Question: i want to ask how i can get the icon of navigationtabbaritem to the left corner (left:0) and right corner (right:0).
my code :
'''
_custombtn = [[UIButton alloc] initWithFrame:CGRectMake(0, 0, 44, 44)];
_custombtn.backgroundColor = [UIColor redColor];
[_custombtn setBackgroundImage:[UIImage imageNamed:@"ic_msg.png"]forState:UIControlStateNormal];
[_custombtn addTarget:self action:@selector(viewBn:) forControlEvents:UIControlEventTouchUpInside];
self.csbtn = [[UIBarButtonItem alloc]initWithCustomView:_custombtn];
'''

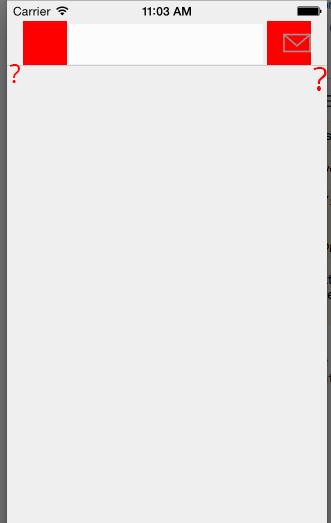
Answer: '''
UIButton *aButton = [UIButton buttonWithType:UIButtonTypeRoundedRect];
aButton.frame = CGRectMake(0.0, 0.0, 44, 44);
UIBarButtonItem *aBarButtonItem = [[UIBarButtonItem alloc] initWithCustomView:aButton];
[aButton addTarget:self action:@selector(rightBarButtonAction:) forControlEvents:UIControlEventTouchUpInside];
UIBarButtonItem *spaceFix = [[UIBarButtonItem alloc] initWithBarButtonSystemItem:UIBarButtonSystemItemFixedSpace target:nil action:NULL];
spaceFix.width = -10;
self.navigationItem.rightBarButtonItems = @[spaceFix, aBarButtonItem];
'''
Please add 'spaceFix' for resolve your problem may this help lot